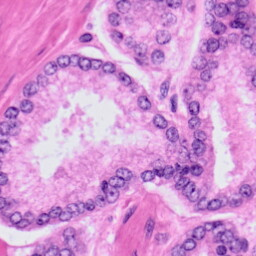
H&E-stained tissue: Prostate